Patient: sex M, age 55
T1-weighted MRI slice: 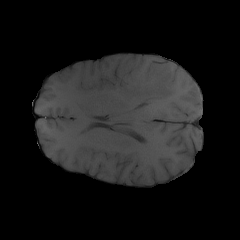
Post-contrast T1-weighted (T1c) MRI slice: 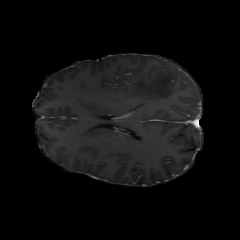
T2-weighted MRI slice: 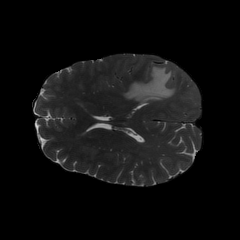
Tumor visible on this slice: yes
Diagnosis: Glioblastoma, IDH-wildtype
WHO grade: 4